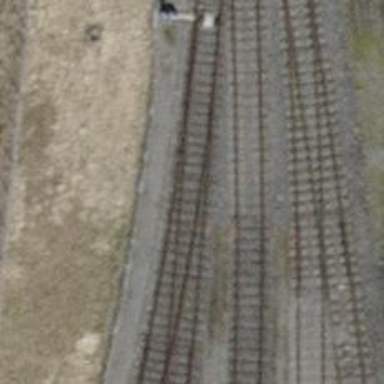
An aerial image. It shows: Railway switch.